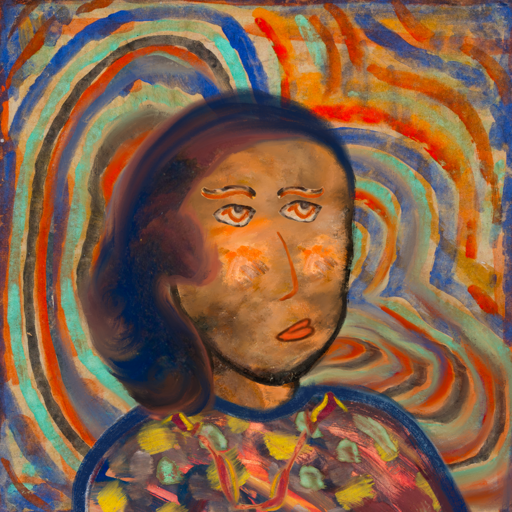
Background: Sisters, Head And Neck Side: Gypsy_Queen, Face Side: Experience, Bust: Mother_And_Son_Mother, Hair Side: Mother_And_Son_Son, Head Accessory: Blank, Second Necklace: Gypsy_Mother_1, Necklace: Blank, Baby: Blank